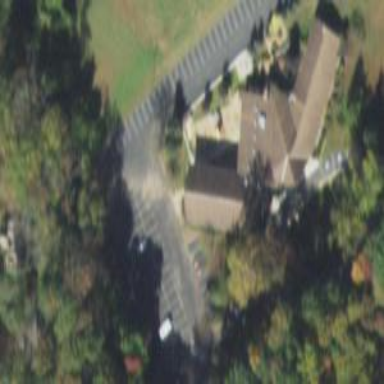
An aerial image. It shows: Building serving as place of worship.